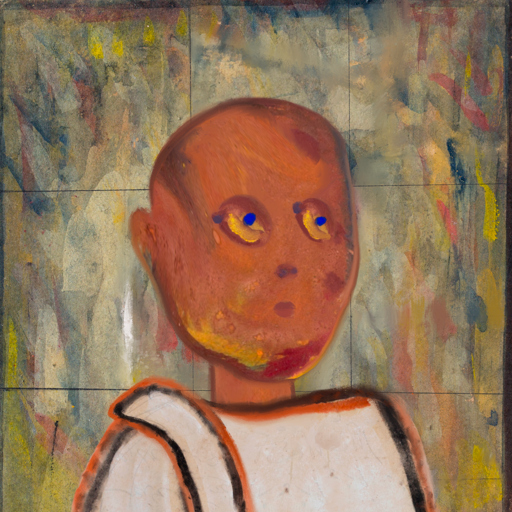
Background: GypsyMother, Head And Neck Side: Mother_And_Son_Son, Face Side: Mother_And_Son_Son, Bust: Roy_Bahadur, Hair Side: Blank, Head Accessory: Blank, Second Necklace: Blank, Necklace: Blank, Baby: Blank